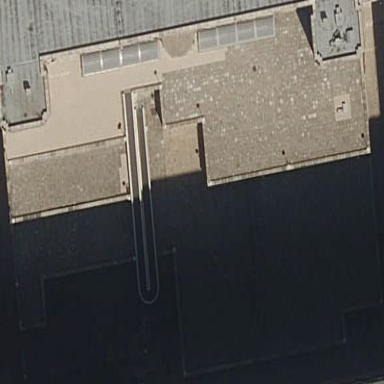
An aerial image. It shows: Part of building that serves as restaurant.